Question: Count the number of objects in the diagram.
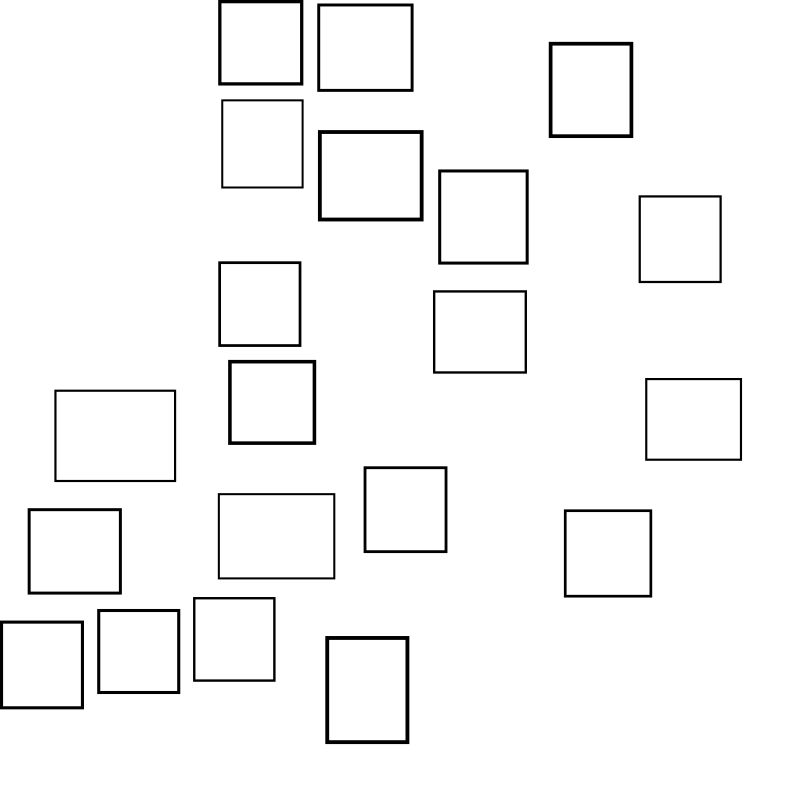
Answer: 20